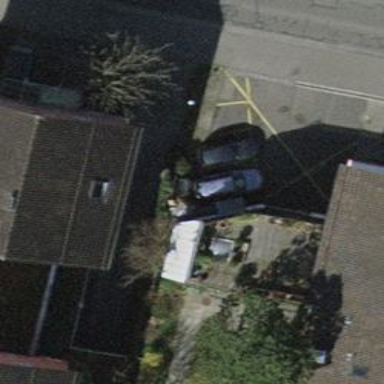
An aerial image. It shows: Car repair shop.